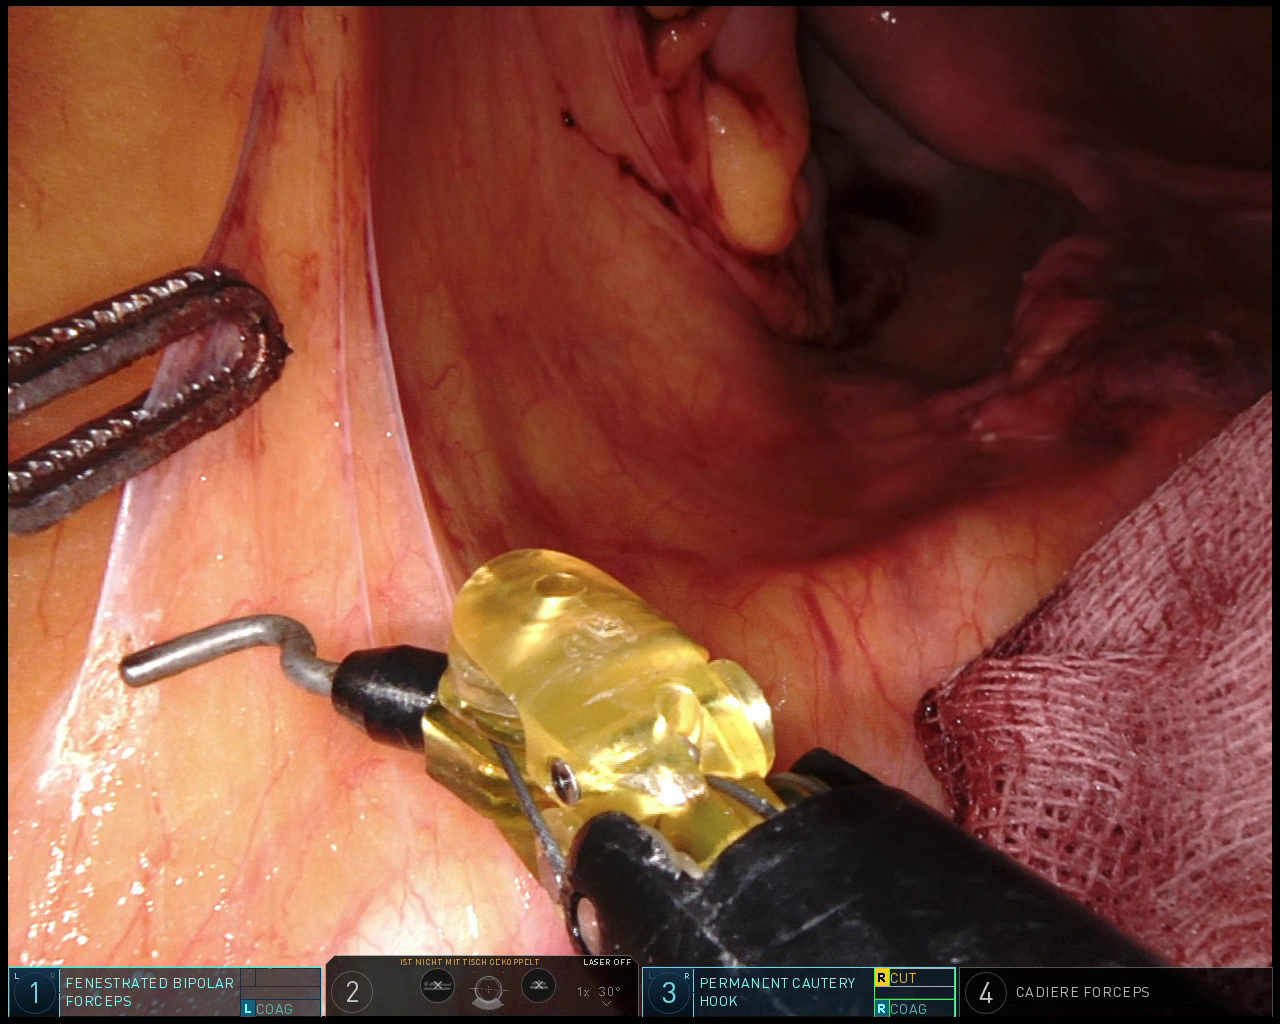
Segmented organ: ureter
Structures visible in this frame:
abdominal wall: no
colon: yes
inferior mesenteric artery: no
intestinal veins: no
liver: no
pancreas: no
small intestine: no
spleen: no
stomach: no
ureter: yes
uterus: yes
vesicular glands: no